Question: I've wired a UISearchDisplayController into my app along with a search bar. I've initialized it as so:
'''
self.filteredObjectArray = [NSMutableArray arrayWithCapacity:[self.objectArray count]];
UISearchBar *searchBar = [[UISearchBar alloc] initWithFrame:CGRectMake(0, 0, 320, 43)];
searchBar.delegate = self;
[self.view addSubview:searchBar];
UISearchDisplayController *searchDisplay = [[UISearchDisplayController alloc] initWithSearchBar:searchBar contentsController:self];
searchDisplay.delegate = self;
searchDisplay.searchResultsTableView.delegate = self;
searchDisplay.searchResultsDataSource = self;
searchDisplay.searchResultsDelegate = self;
'''
Which is pretty much the way I've seen it in other examples. I've also implemented the appropriate delegate methods, with the important filterContentForSearchText and the shouldReload* methods shown below:
'''
- (void)filterContentForSearchText:(NSString*)searchText scope:(NSString*)scope
{
[self.filteredObjectArray removeAllObjects]; // First clear the filtered array.
for (XRay *xray in objectArray) {
NSString *combinedLabel = [self combinedLabel:xray];
if ([combinedLabel rangeOfString:searchText options:(NSCaseInsensitiveSearch)].location != NSNotFound) {
[self.filteredObjectArray addObject:xray];
}
}
}
- (BOOL)searchDisplayController:(UISearchDisplayController *)controller shouldReloadTableForSearchString:(NSString *)searchString
{
[self filterContentForSearchText:searchString scope:
[[self.searchDisplayController.searchBar scopeButtonTitles] objectAtIndex:[self.searchDisplayController.searchBar selectedScopeButtonIndex]]];
return YES;
}
- (BOOL)searchDisplayController:(UISearchDisplayController *)controller shouldReloadTableForSearchScope:(NSInteger)searchOption
{
[self filterContentForSearchText:self.searchDisplayController.searchBar.text scope:
[[self.searchDisplayController.searchBar scopeButtonTitles] objectAtIndex:searchOption]];
return YES;
}
'''
However my search is not working when I give the search text box focus or input any characters. You'll also notice that the greyed out view does not appear over my regular table view.

cellForRowAtIndexPath
'''
- (UITableViewCell *)tableView:(UITableView *)tableView cellForRowAtIndexPath:(NSIndexPath *)indexPath
{
static NSString *CellIdentifier = @"XraySearchChoice";
UITableViewCell *cell = [tableView dequeueReusableCellWithIdentifier:CellIdentifier];
if (cell == nil) {
cell = [[UITableViewCell alloc] initWithStyle:UITableViewCellStyleDefault reuseIdentifier:CellIdentifier];
}
XRay *xray = nil;
if (tableView == self.searchDisplayController.searchResultsTableView) {
xray = [self.filteredObjectArray objectAtIndex:indexPath.row];
} else {
xray = [self.objectArray objectAtIndex:indexPath.row];
}
cell.textLabel.text = [self combinedLabel:xray];
return cell;
}
'''
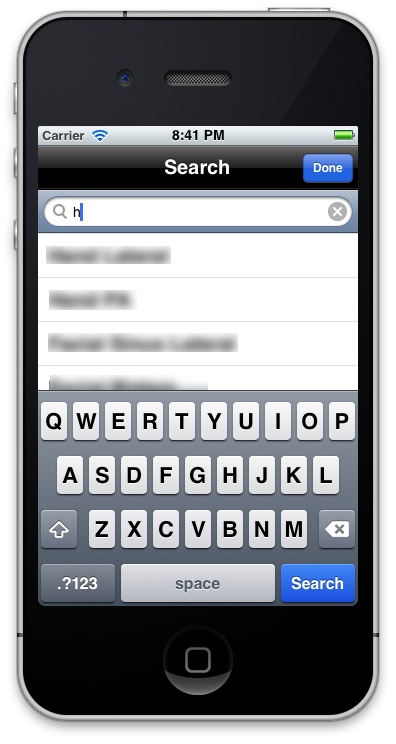
Answer: I figured out what was wrong and I'm a bit surprised to be honest. Once I set a property on the SearchTableViewController:
@property (nonatomic, strong) UISearchDisplayController *searchDisplay;
And updated my code to use that one, everything worked from there. Here is my initializing code with the new property.
'''
- (void)viewDidLoad
{
self.filteredObjectArray = [NSMutableArray arrayWithCapacity:[self.objectArray count]];
UISearchBar *searchBar = [[UISearchBar alloc] initWithFrame:CGRectMake(0, 0, 320, 43)];
searchBar.delegate = self;
self.tableView.tableHeaderView = searchBar;
self.searchDisplay = [[UISearchDisplayController alloc] initWithSearchBar:searchBar contentsController:self];
self.searchDisplay.delegate = self;
self.searchDisplay.searchResultsDataSource = self;
self.searchDisplay.searchResultsDelegate = self;
}
'''